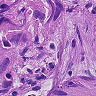
Metastatic tissue present: yes